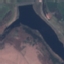
Label: River